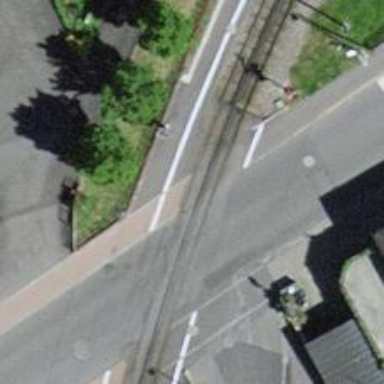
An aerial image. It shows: Railway crossing with lights and saltire markings.